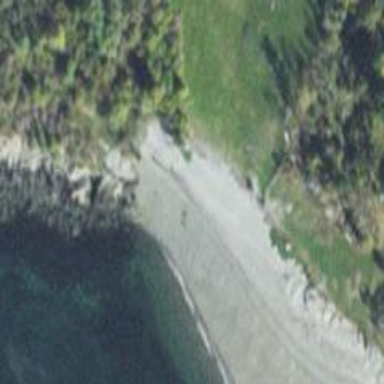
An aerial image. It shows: Sandy beach with natural surroundings.